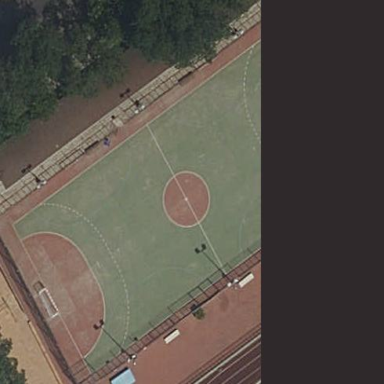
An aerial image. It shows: Pitch used for team handball.